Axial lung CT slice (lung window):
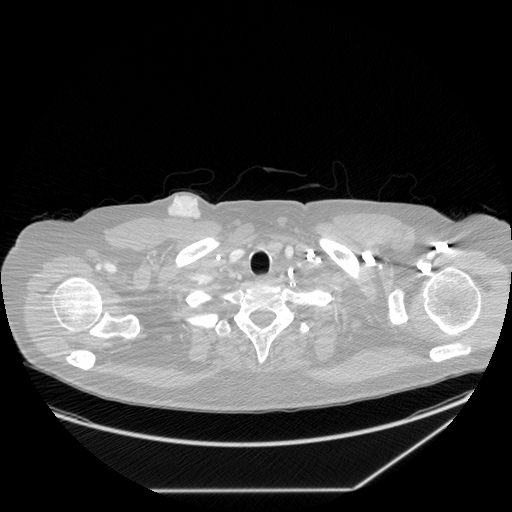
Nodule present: no